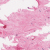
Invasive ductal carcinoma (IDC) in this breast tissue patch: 0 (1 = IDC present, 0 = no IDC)